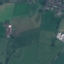
Land use / land cover: Pasture